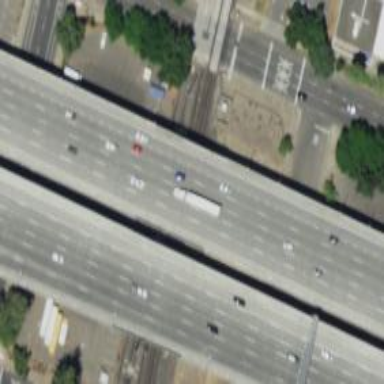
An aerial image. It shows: Viaduct bridge over motorway.